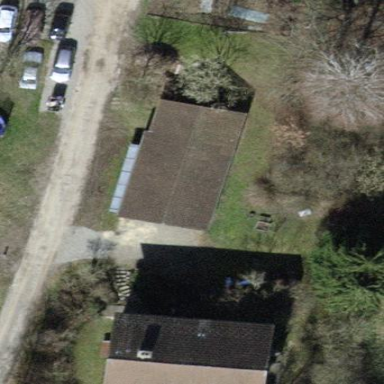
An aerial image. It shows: Shed.